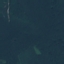
Label: Forest